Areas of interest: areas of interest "Transportation stations"
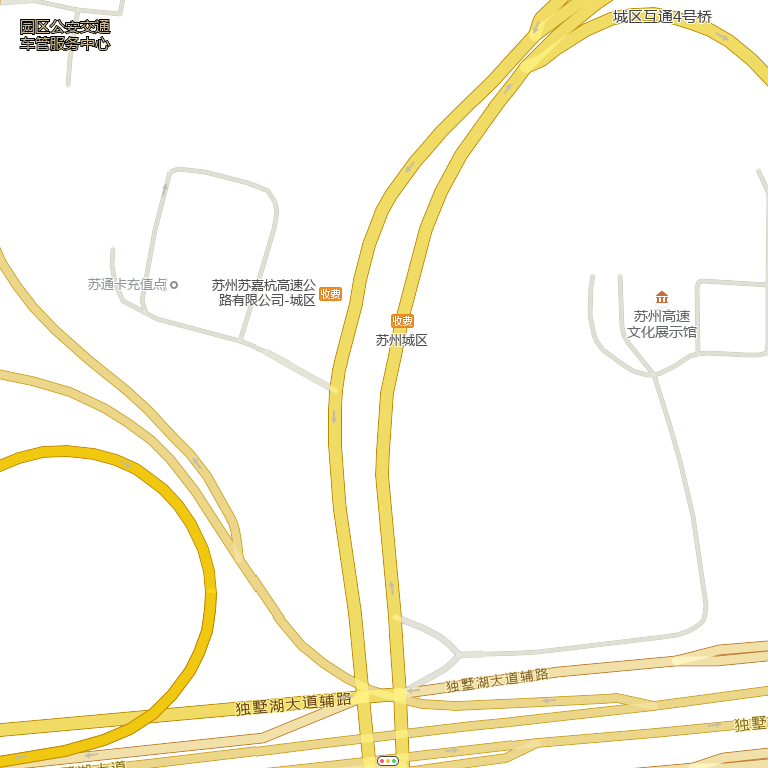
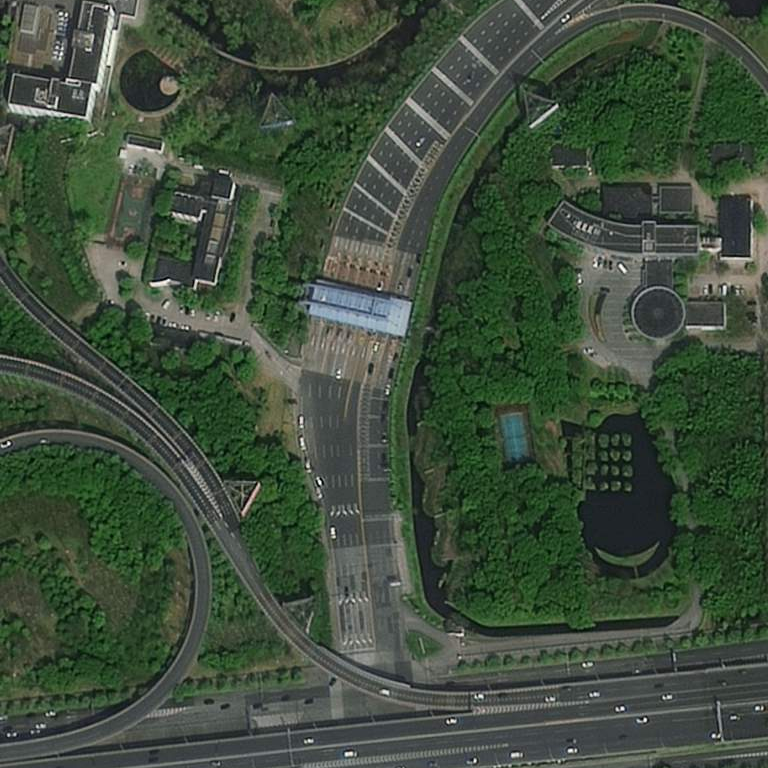